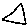
Label: triangle